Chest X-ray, PA view. Patient: 8 years old, sex M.
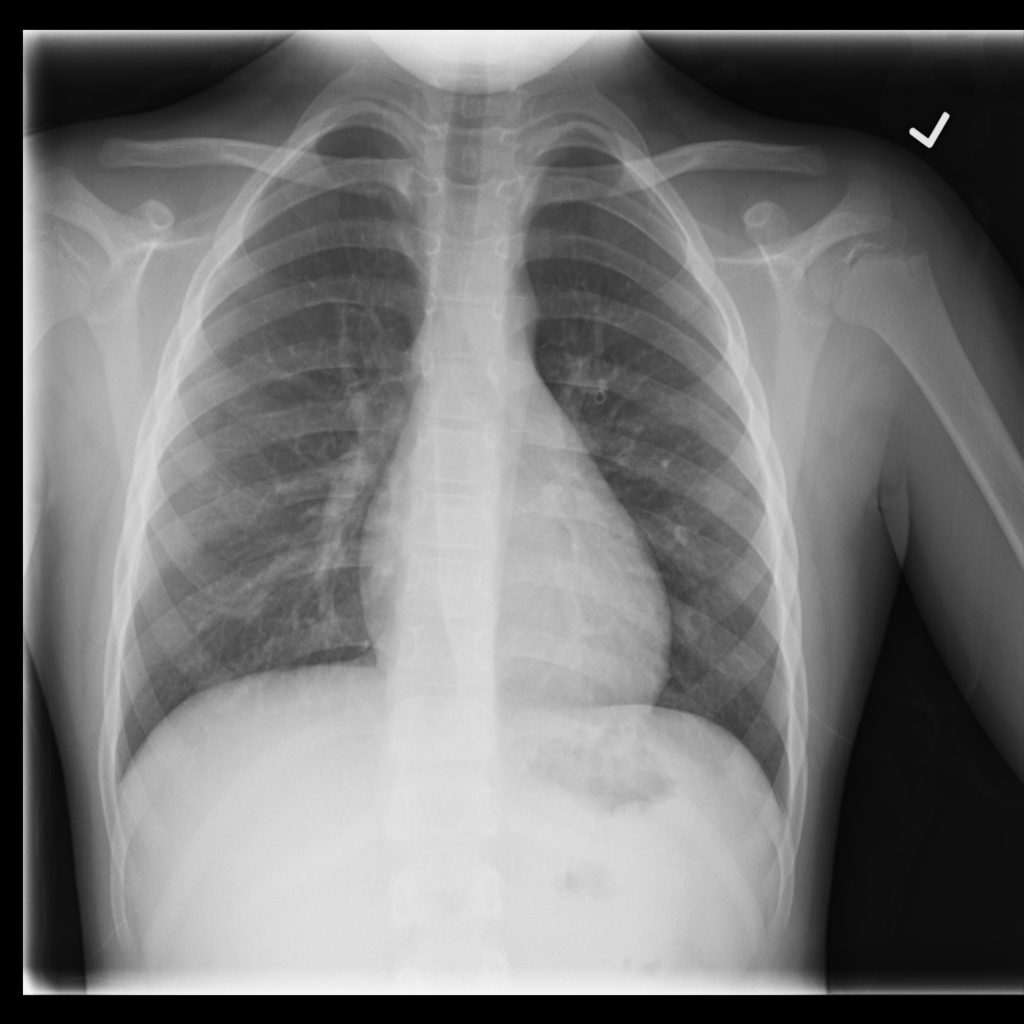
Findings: Infiltration